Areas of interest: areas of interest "Scenic Spot"
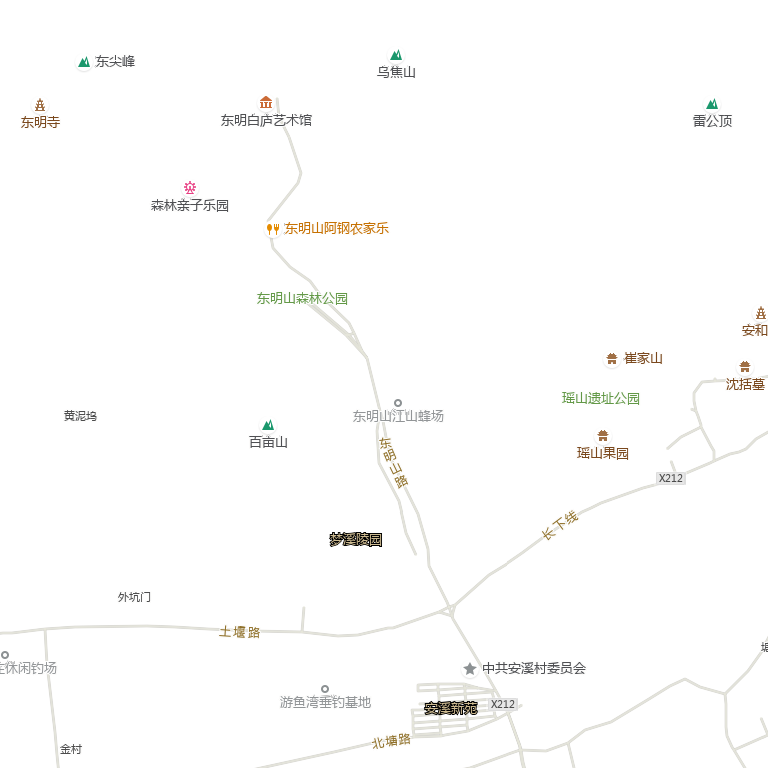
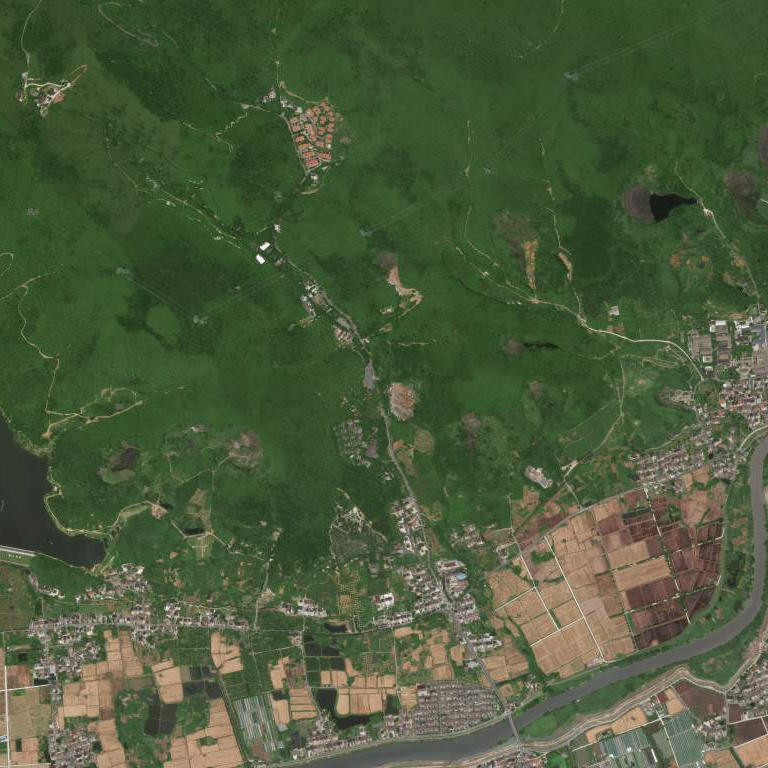